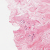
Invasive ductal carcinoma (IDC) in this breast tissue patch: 0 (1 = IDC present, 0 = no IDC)